Question:
In the above gif you can see that I am having an issue adding a New Rule '.entry-content a' to style using Firefox DevTools. For the life of me I haven't been able to get this flow to work:
1. Right-click > New Rule
2. Type .entry-content a
3. Hit Tab
4. Start adding CSS
Is there something I'm missing? I've been using Firefox as my development browser for just a few months when I moved from Chrome (won't discuss), so that's the environment I'm used to.
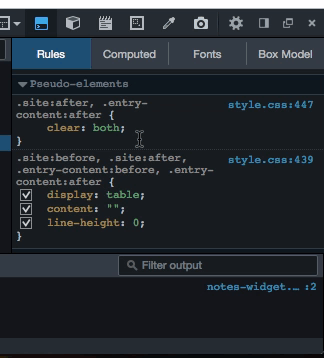
Answer: When you change the selector to ".entry-content a", that selector no longer applies to the currently selected element (it instead applies to any children of the element). The inspector only shows rules that apply to that element, so the new rule is dropped from the display.
This isn't good behavior however, and here's the Firefox bug for changing the behavior: <URL>
In the meantime, though it's not ideal, you could add the rule to the stylesheet in the Style Editor tool.